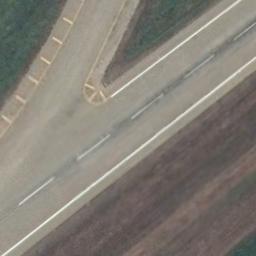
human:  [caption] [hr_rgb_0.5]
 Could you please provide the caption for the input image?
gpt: The runway connects another road and some center line markings are on the runway .

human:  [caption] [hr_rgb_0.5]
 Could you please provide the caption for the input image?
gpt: The runway is on the grass next to the bare land .

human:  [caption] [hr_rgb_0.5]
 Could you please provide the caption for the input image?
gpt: The grass is beside the runway .

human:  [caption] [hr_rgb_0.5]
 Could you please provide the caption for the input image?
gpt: There are green lawns next to the two crossing runways with white dashes on the runways .

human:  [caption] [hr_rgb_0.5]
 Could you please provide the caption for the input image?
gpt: There are green lawns and a brown bare land beside the runway .